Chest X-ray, PA view. Patient: 28 years old, sex M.
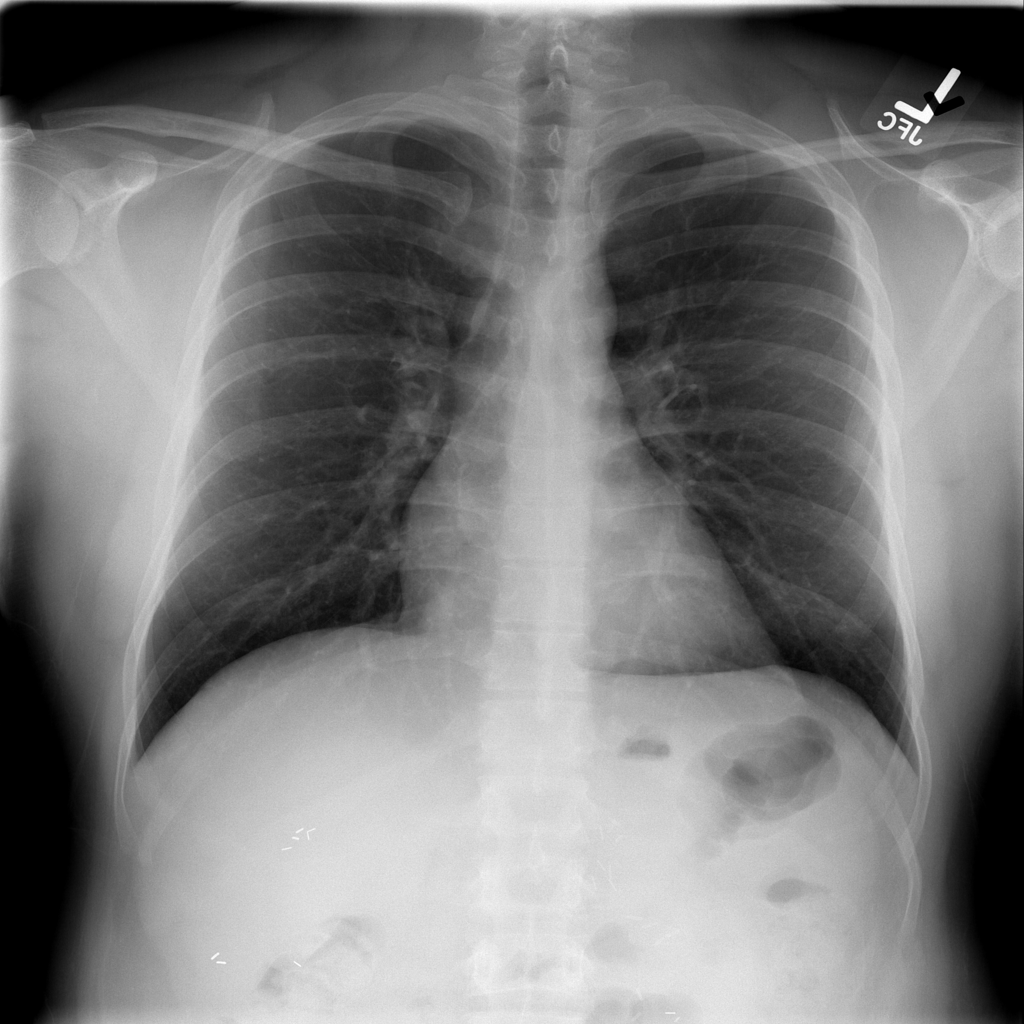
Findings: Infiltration